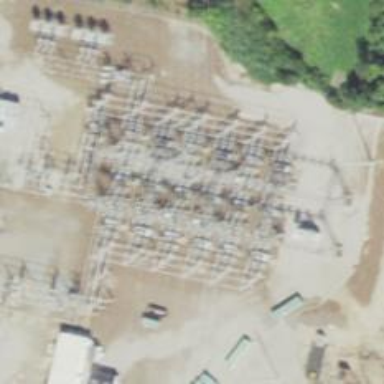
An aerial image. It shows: Switch used for power control.